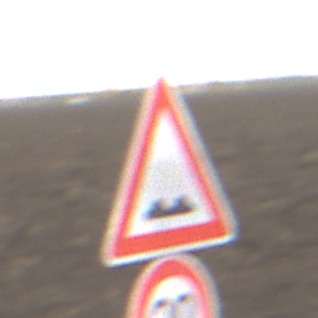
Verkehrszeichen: UnebeneFahrbahn
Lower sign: Geschwindigkeit20
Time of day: MorningAfternoon
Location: Outdoor (Nature)
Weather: Overcast
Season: NotSpecified
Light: Natural